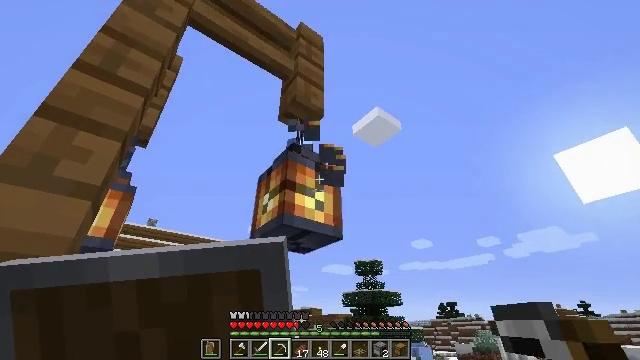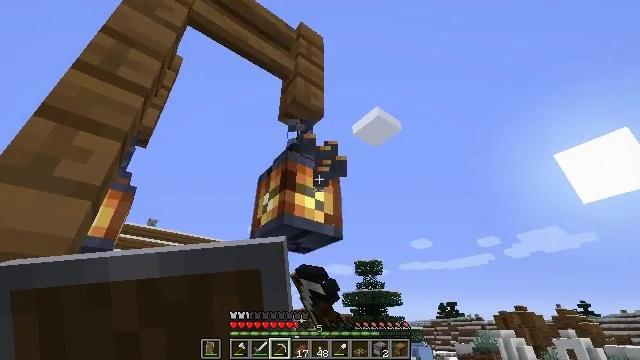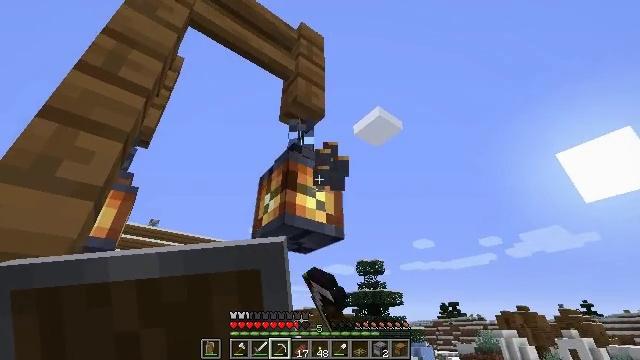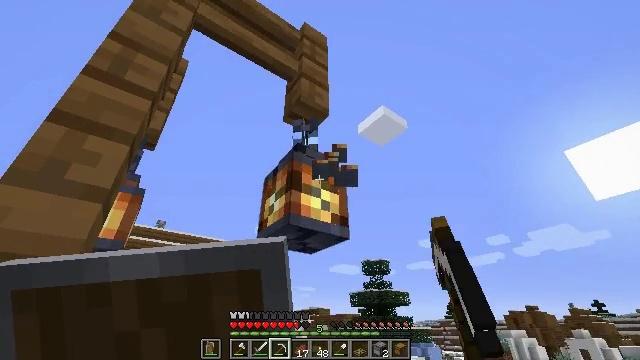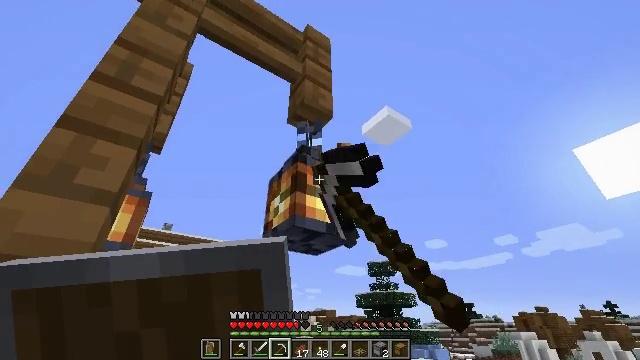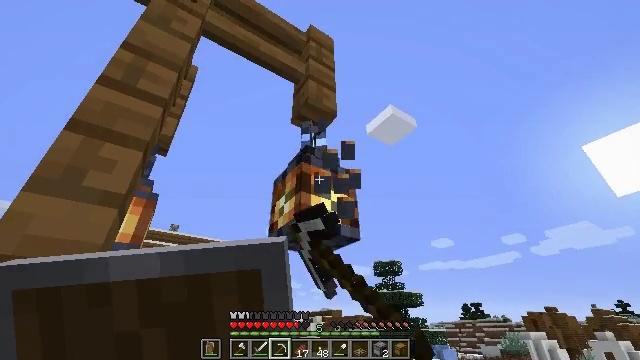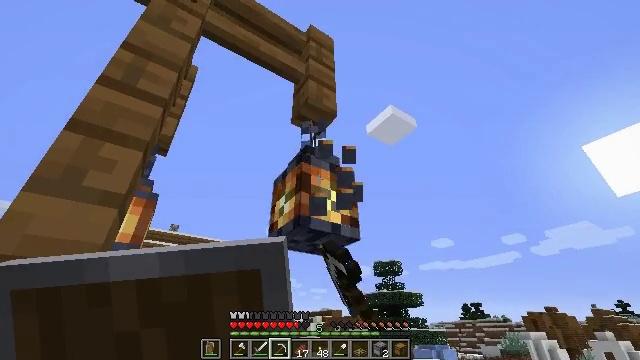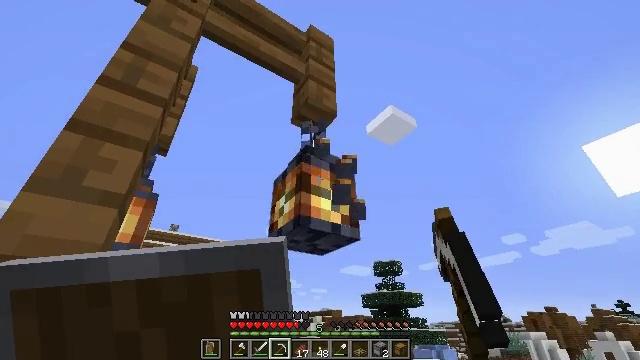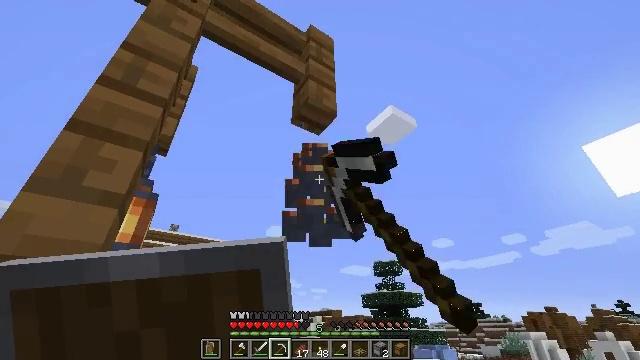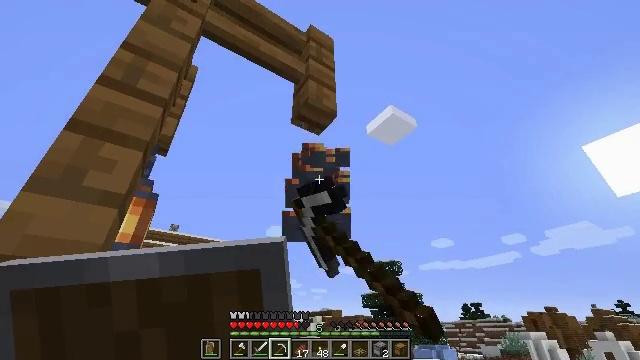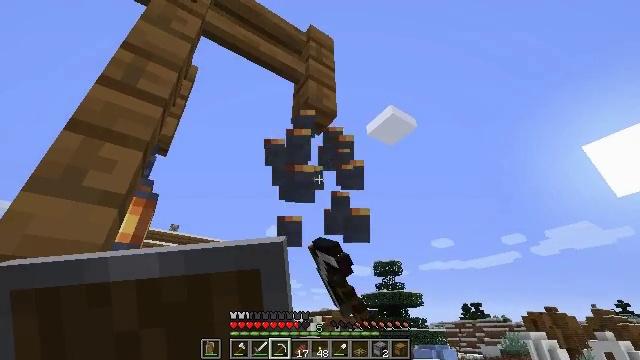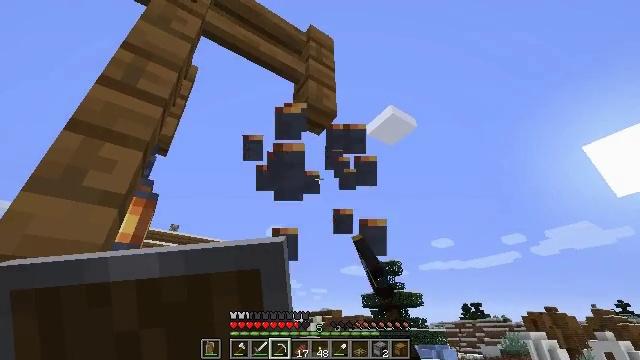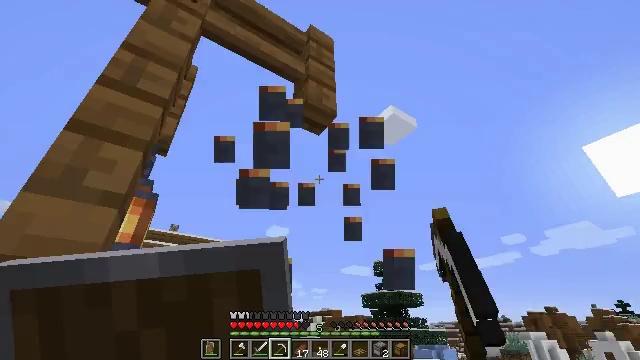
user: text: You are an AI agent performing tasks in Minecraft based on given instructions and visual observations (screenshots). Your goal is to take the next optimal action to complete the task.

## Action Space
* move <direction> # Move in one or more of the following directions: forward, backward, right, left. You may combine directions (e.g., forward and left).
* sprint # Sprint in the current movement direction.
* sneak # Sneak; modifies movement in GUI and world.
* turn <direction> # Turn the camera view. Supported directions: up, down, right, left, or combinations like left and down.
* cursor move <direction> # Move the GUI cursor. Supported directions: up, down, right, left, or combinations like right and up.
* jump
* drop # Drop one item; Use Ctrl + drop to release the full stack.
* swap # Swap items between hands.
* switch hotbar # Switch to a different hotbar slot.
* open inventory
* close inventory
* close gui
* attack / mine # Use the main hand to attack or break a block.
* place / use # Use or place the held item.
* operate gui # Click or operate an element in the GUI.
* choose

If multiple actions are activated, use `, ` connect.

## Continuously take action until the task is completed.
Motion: motion action
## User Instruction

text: Mine the lantern.
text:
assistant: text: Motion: attack / mine
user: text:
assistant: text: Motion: attack / mine
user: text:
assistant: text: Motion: turn left, attack / mine
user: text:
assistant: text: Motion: turn left, attack / mine
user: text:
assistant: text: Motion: turn left, attack / mine
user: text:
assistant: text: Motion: attack / mine
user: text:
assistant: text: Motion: attack / mine
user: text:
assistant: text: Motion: attack / mine
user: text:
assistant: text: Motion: attack / mine
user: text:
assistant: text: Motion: attack / mine
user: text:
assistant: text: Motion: attack / mine
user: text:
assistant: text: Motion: attack / mine
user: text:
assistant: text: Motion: attack / mine